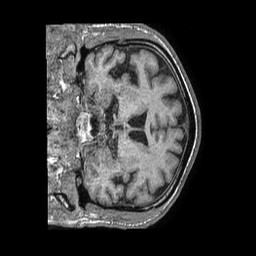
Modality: T1w
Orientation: coronal
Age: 76
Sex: male
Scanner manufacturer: philips
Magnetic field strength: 1.5 T
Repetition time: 0.007632 s
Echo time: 0.003471 s